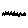
Label: zigzag